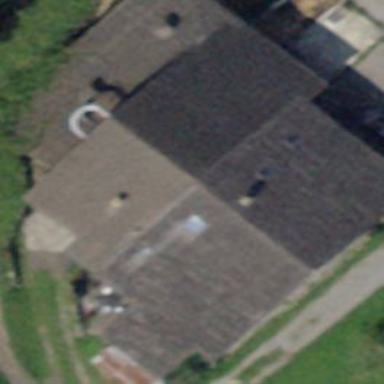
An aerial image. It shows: Farm building.